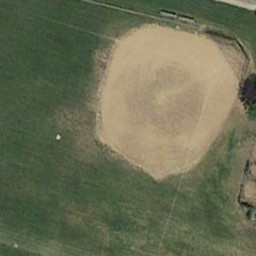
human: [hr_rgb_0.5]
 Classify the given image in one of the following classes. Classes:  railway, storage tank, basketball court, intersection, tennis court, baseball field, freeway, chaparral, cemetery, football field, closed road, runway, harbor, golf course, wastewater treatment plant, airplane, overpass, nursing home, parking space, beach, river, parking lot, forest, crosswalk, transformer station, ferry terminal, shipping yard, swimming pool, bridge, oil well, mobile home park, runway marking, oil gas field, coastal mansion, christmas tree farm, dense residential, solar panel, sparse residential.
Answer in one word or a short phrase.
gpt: baseball field